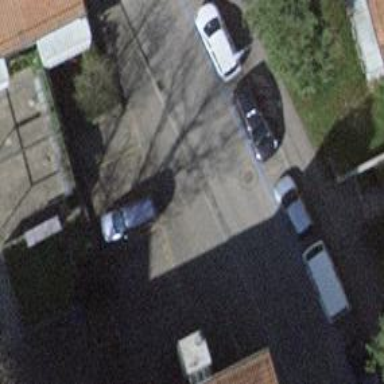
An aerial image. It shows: Sidewalk along the footway.